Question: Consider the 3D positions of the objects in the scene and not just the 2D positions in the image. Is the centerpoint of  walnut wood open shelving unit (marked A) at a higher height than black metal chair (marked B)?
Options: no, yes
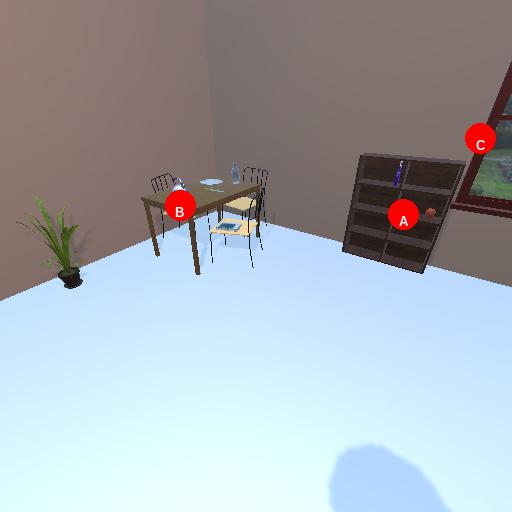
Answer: no